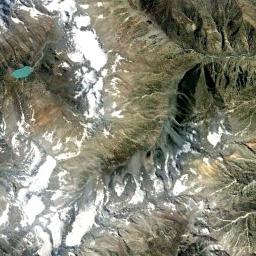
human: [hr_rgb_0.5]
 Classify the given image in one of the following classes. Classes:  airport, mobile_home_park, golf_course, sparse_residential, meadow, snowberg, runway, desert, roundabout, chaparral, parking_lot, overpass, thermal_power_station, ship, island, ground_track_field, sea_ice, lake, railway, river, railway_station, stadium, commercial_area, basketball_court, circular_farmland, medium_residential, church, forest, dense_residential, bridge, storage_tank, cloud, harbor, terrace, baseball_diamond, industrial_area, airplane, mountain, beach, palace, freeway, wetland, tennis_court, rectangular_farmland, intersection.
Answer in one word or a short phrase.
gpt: snowberg